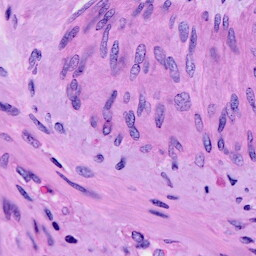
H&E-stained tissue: Cervix